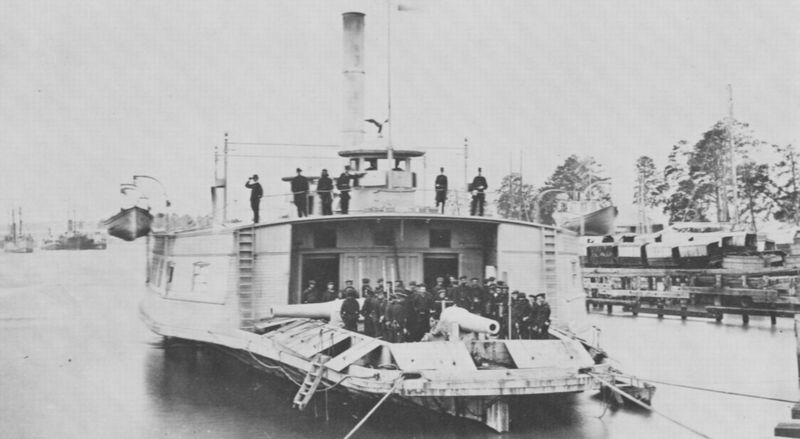
Titel: Kanonenboot beim Transport
Künstler: Mathew B. Brady
Schlagwörter: baum, dunkel, himmel, meer, wasser, weiß, bäume, fluss, menschen, ufer, grau, holz, männer, schwarz, anzug, leinen, spiegelung, kanal, personen, boot, boote, kamin, schornstein, schiff, schiffe, allee, bug, hafen, kai, dampfer, dampfschiff, krieg, leiter, möwe, raddampfer, reling, seile, steeg, steg, treppe, treppen, soldaten, taue, foto, fotografie, photographie, kanone, fracht, schwarz weiss, militär, uniform, soldat, matrose, armee, heer, photo, kanonen, matrosen, auslaufen, salutieren, deck, marine, fotographie, gruß, offiziere, bäum, container, ausfahrt, beiboot, besatzung, crew, passagiere, dock, mannschaft, leitern, luken, rettungsboot, kriegsschiff, kanonenboot, phto, hausboot, zeitdokument, mississippi, mariene, schirnstein, temse, flussdampfer, kade, besatzunh, oberdeck, obendeck, schifef